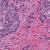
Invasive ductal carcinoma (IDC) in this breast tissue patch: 0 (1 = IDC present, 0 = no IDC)